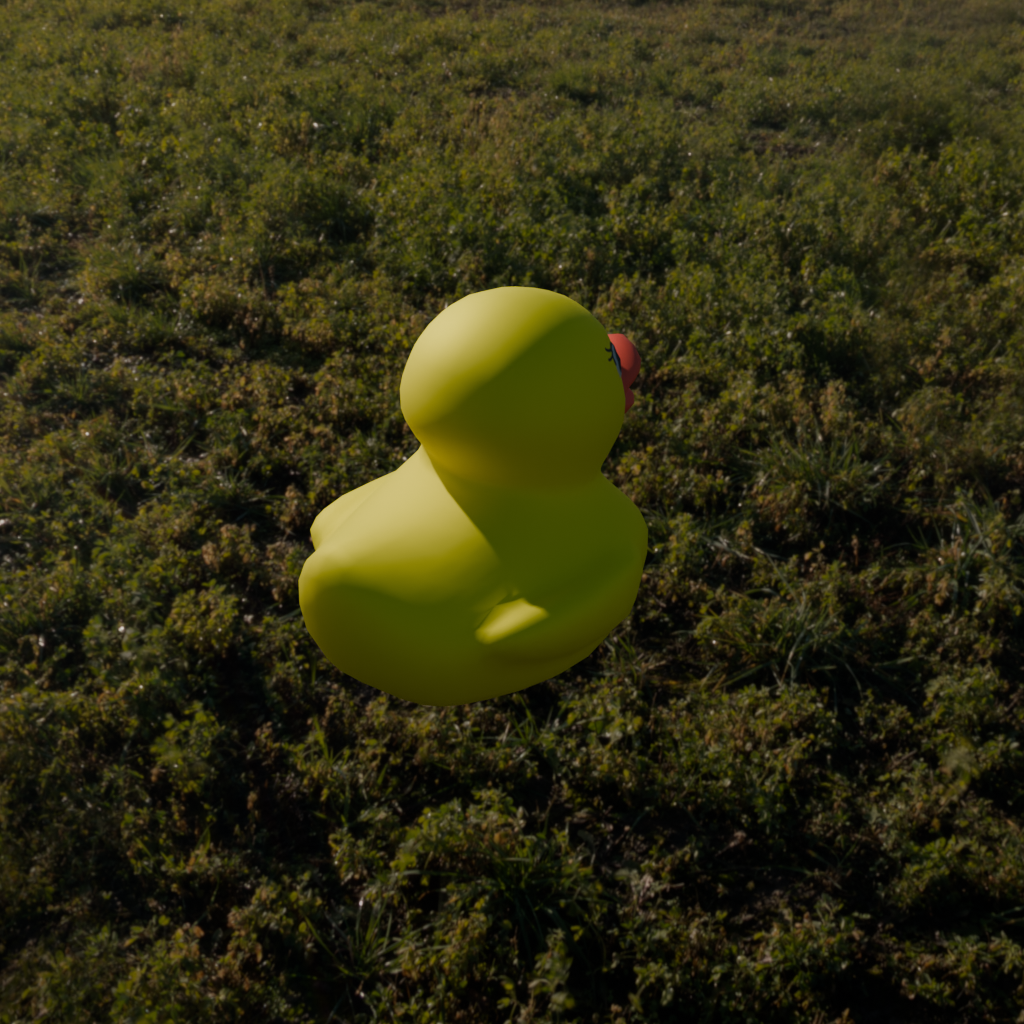
an image of a yellow rubber duck seen from <back_right> in a green field illuminated by the sun with a clear sky.